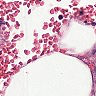
Metastatic tissue present: no